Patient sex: M
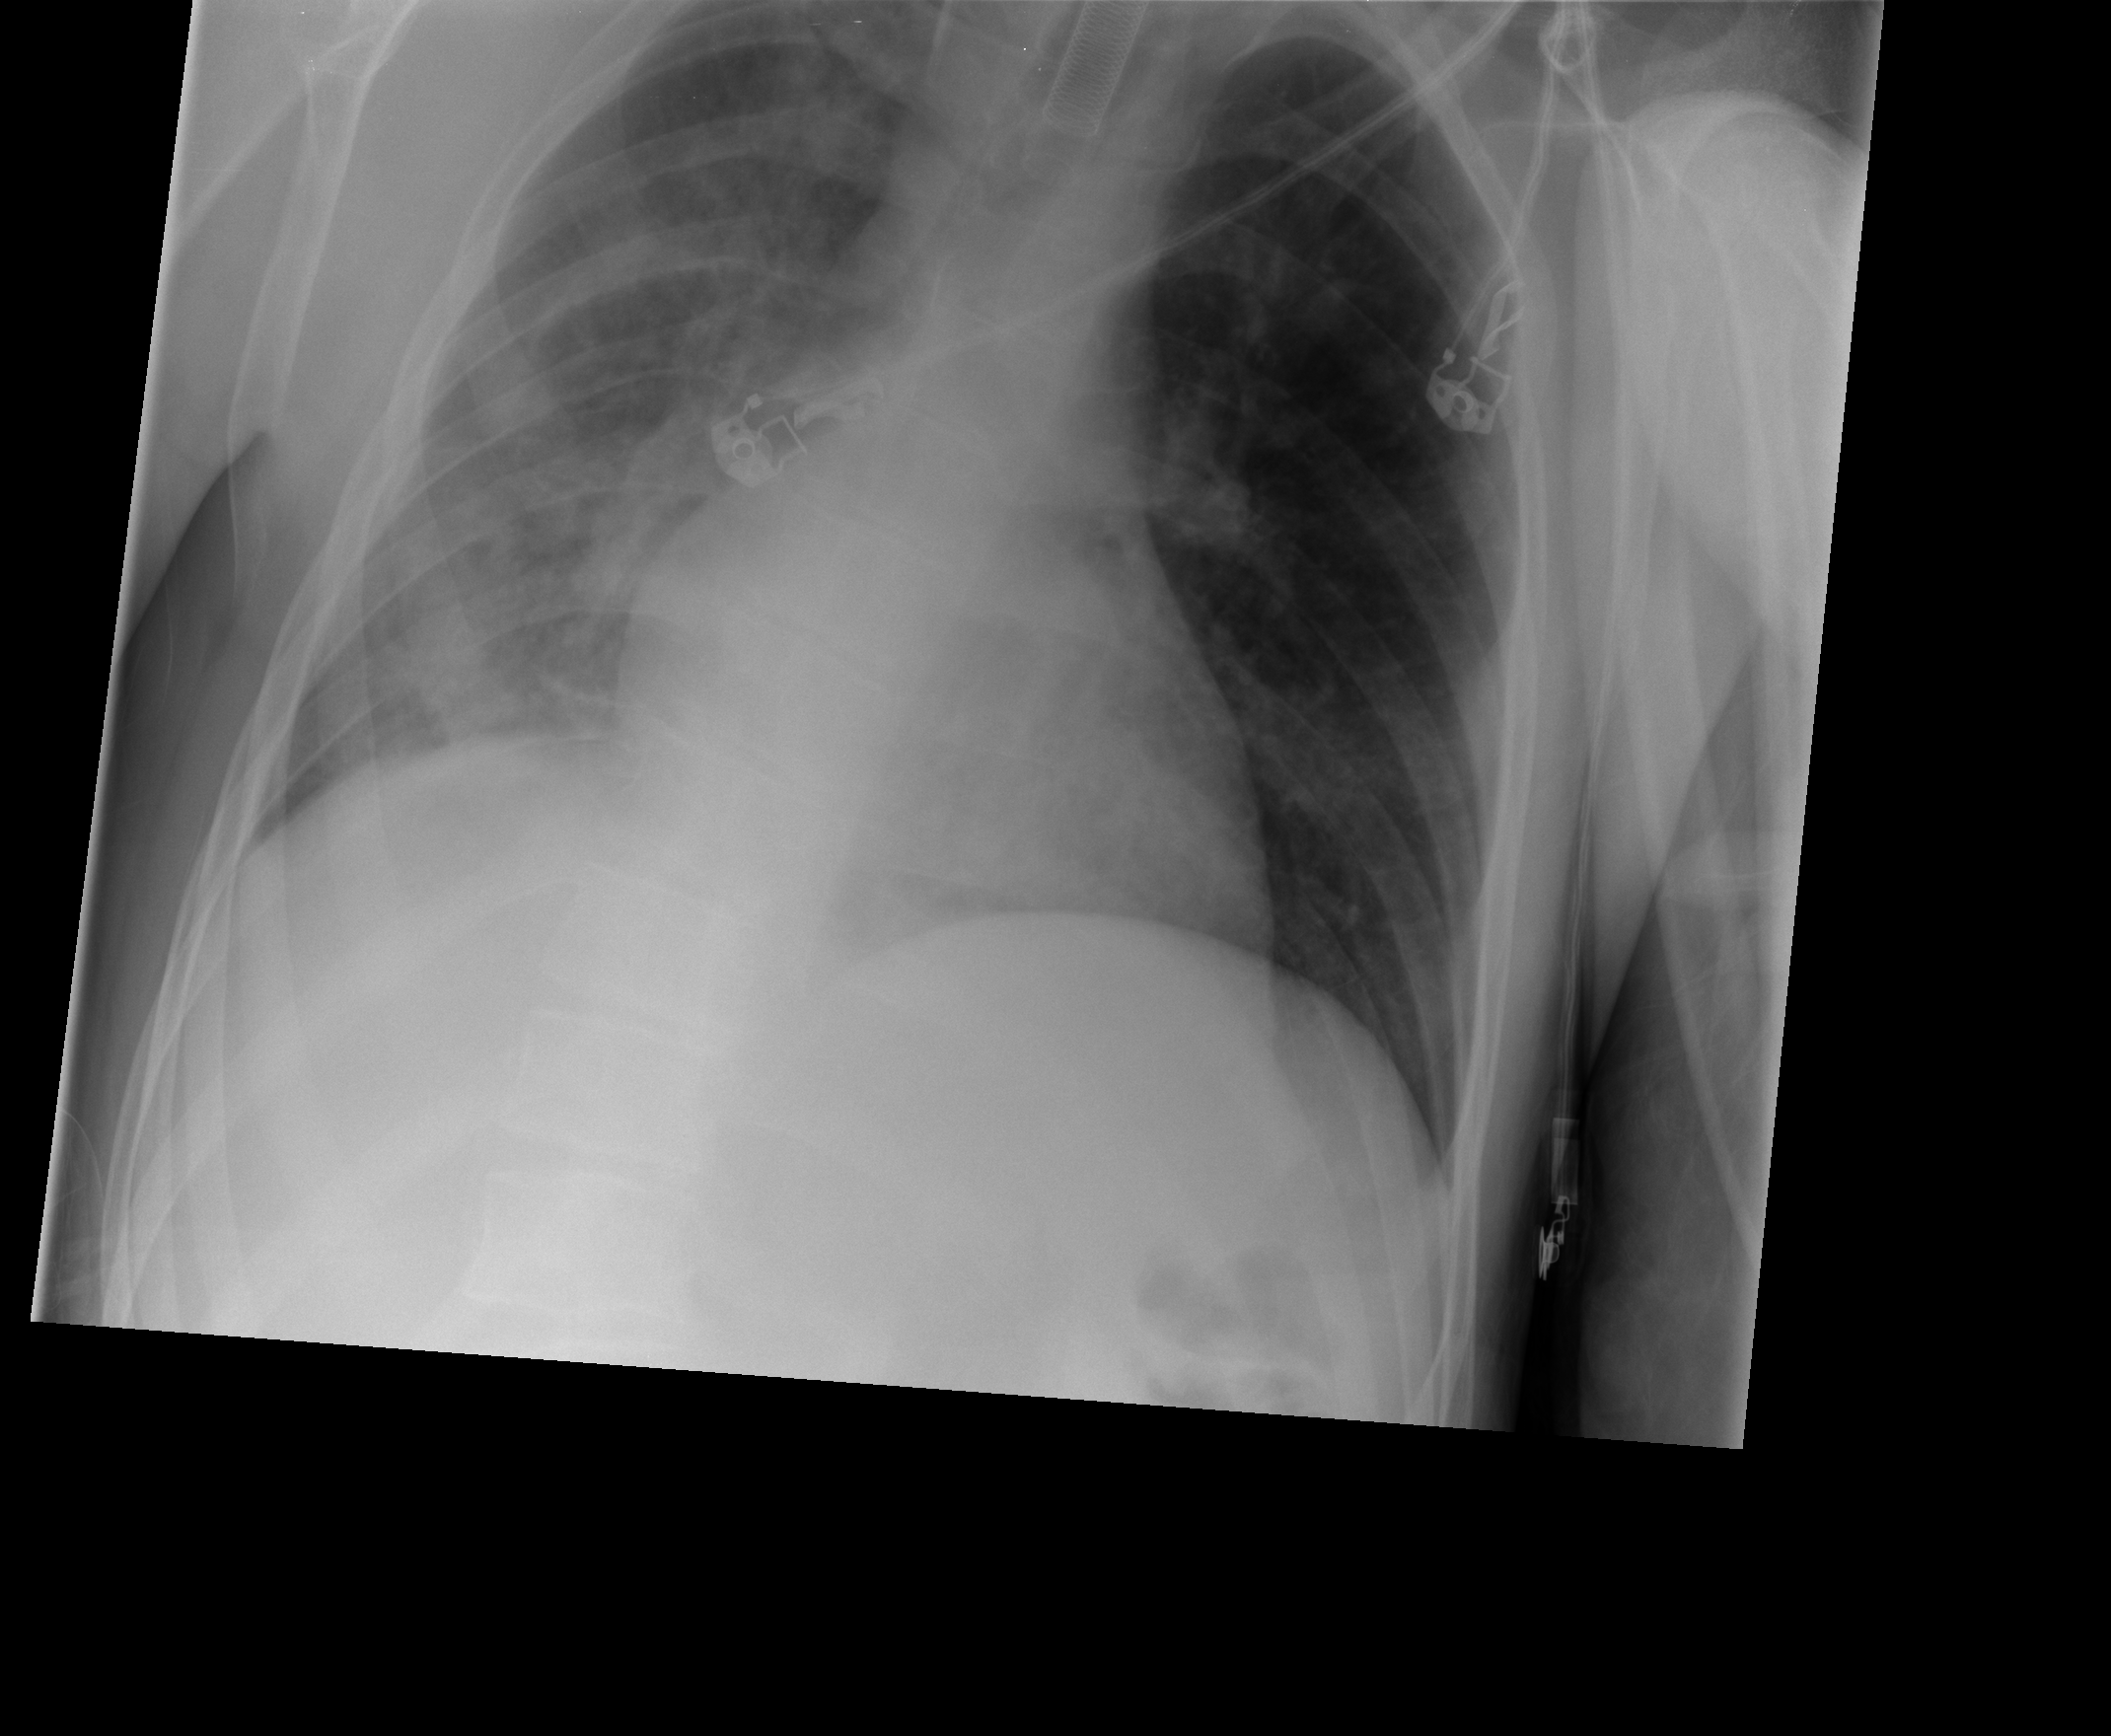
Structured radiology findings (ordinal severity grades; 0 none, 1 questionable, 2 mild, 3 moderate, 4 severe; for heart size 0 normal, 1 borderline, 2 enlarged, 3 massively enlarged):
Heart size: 0
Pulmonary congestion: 0
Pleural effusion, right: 0
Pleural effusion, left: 0
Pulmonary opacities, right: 3
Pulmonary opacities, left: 2
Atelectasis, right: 0
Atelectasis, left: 0